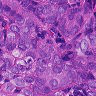
Metastatic tissue present: yes